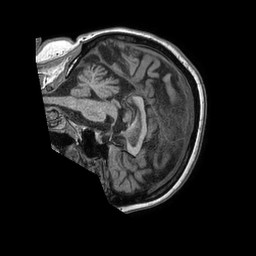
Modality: T1w
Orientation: sagittal
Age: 55
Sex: female
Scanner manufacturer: philips
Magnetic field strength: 1.5 T
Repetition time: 0.007765 s
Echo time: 0.003607 s